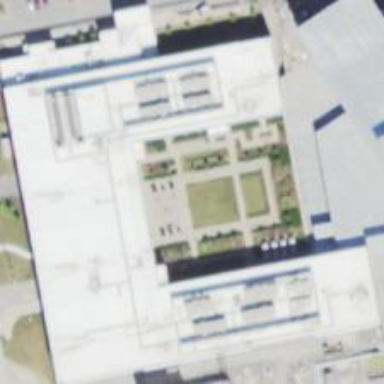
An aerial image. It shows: Hospital building providing healthcare services.